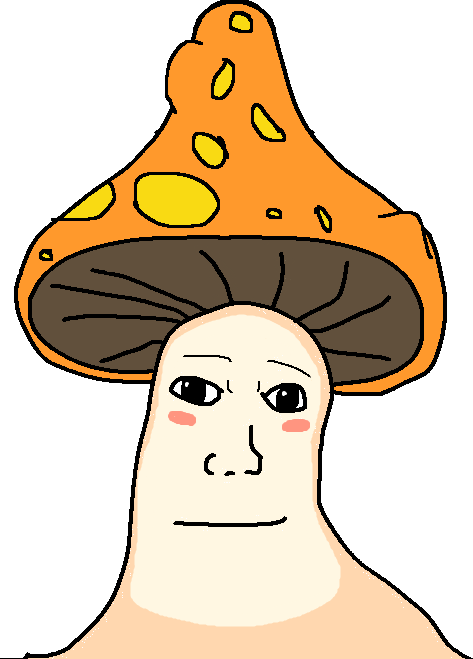
Label: 5_Shroomjak